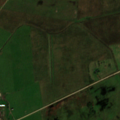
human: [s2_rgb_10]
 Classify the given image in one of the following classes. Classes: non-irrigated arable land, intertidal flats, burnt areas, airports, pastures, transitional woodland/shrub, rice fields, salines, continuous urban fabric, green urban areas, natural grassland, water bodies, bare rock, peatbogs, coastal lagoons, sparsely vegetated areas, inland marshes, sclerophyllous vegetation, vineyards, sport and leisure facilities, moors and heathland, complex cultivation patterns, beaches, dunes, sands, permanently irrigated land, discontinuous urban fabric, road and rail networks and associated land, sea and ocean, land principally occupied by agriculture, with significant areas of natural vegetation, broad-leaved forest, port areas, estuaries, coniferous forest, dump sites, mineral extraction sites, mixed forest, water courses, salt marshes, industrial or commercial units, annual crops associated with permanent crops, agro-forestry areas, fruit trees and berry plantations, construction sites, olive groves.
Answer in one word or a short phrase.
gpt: non-irrigated arable land, fruit trees and berry plantations, pastures, complex cultivation patterns